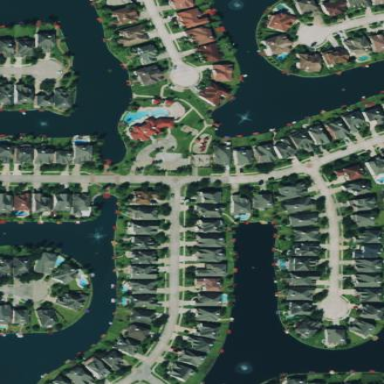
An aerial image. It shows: Residential neighbourhood.